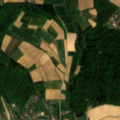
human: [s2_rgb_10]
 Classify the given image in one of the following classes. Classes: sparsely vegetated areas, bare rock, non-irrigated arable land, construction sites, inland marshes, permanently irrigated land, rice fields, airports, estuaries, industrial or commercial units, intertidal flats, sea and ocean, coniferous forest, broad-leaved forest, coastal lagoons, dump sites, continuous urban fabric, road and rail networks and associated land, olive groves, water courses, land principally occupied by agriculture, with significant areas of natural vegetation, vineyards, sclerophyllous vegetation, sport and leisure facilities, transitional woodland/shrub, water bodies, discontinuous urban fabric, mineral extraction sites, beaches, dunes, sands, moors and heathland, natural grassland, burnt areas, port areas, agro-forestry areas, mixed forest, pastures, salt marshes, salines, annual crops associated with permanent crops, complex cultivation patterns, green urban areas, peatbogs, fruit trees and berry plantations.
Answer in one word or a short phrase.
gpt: discontinuous urban fabric, non-irrigated arable land, complex cultivation patterns, broad-leaved forest